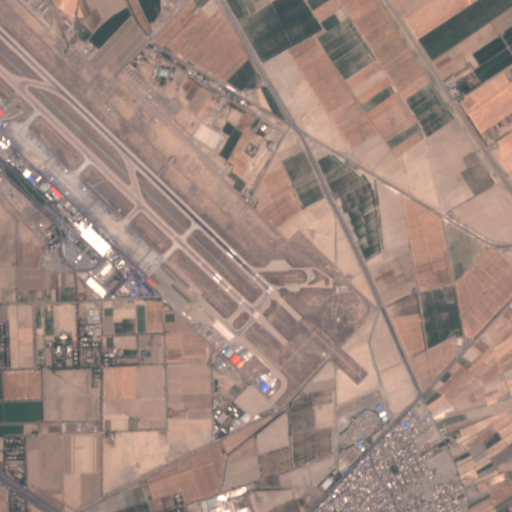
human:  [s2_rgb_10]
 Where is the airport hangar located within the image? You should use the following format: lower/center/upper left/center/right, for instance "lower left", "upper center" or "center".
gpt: The airport hangar is located in the lower center of the image.
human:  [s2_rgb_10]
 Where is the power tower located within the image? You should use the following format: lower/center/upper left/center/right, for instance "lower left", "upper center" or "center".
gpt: The power tower is located in the right of the image.
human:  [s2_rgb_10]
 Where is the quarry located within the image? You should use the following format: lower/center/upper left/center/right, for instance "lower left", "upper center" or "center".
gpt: There is no quarry in the image.